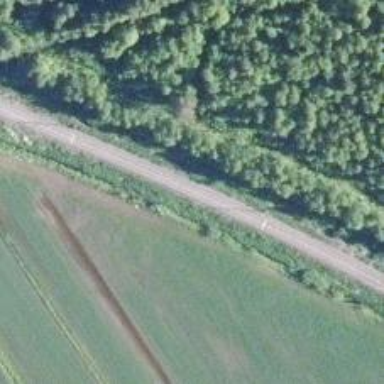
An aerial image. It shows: Railway with continuous electrified contact lines.